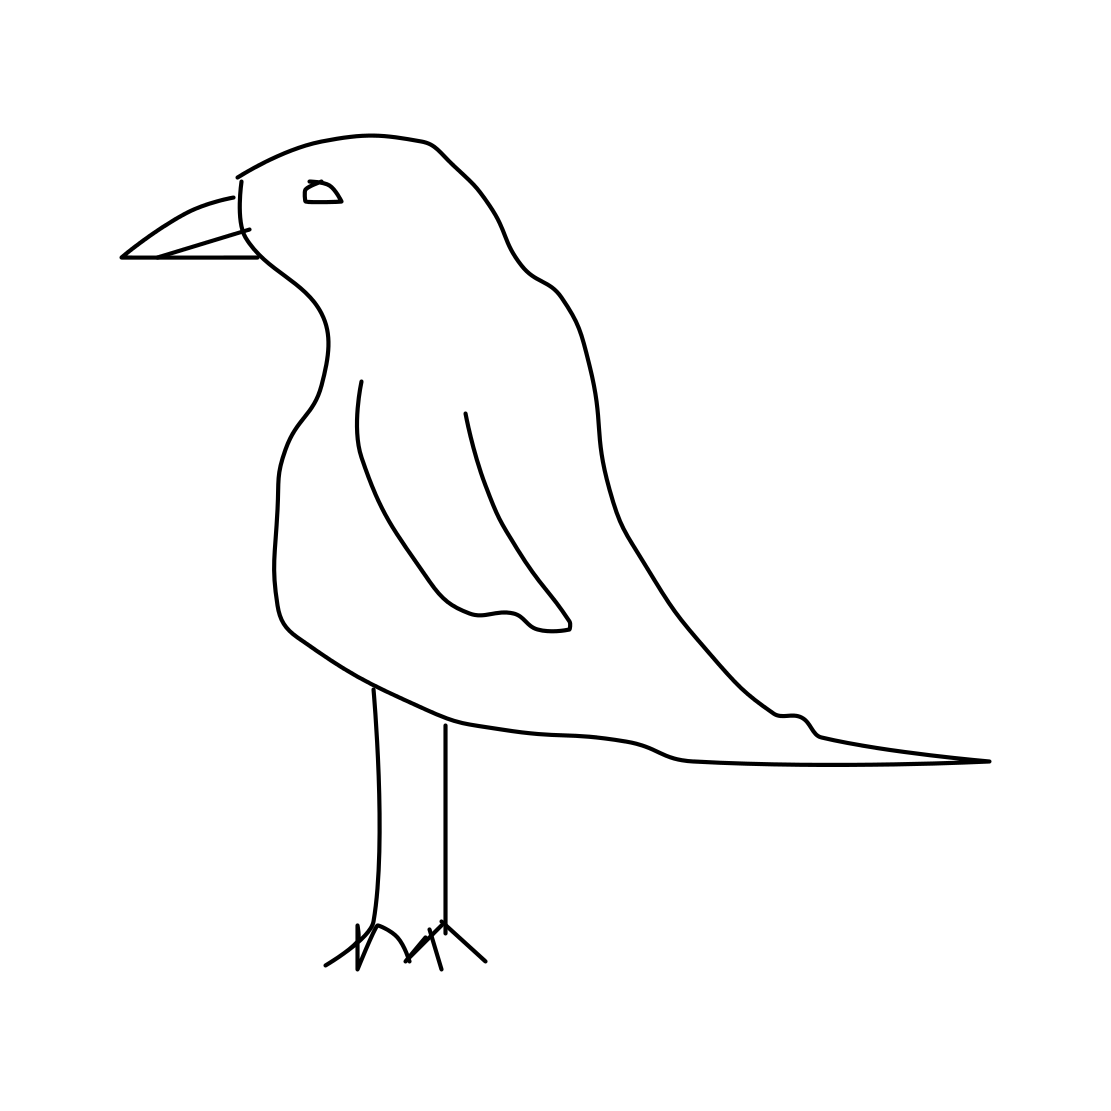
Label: standing bird